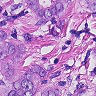
Metastatic tissue present: yes